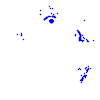
Particle: kaon